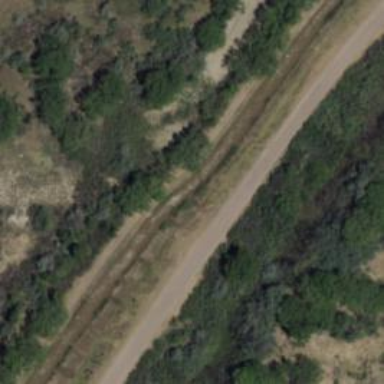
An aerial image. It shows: Unclassified road intersecting with man-made cutline.